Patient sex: M
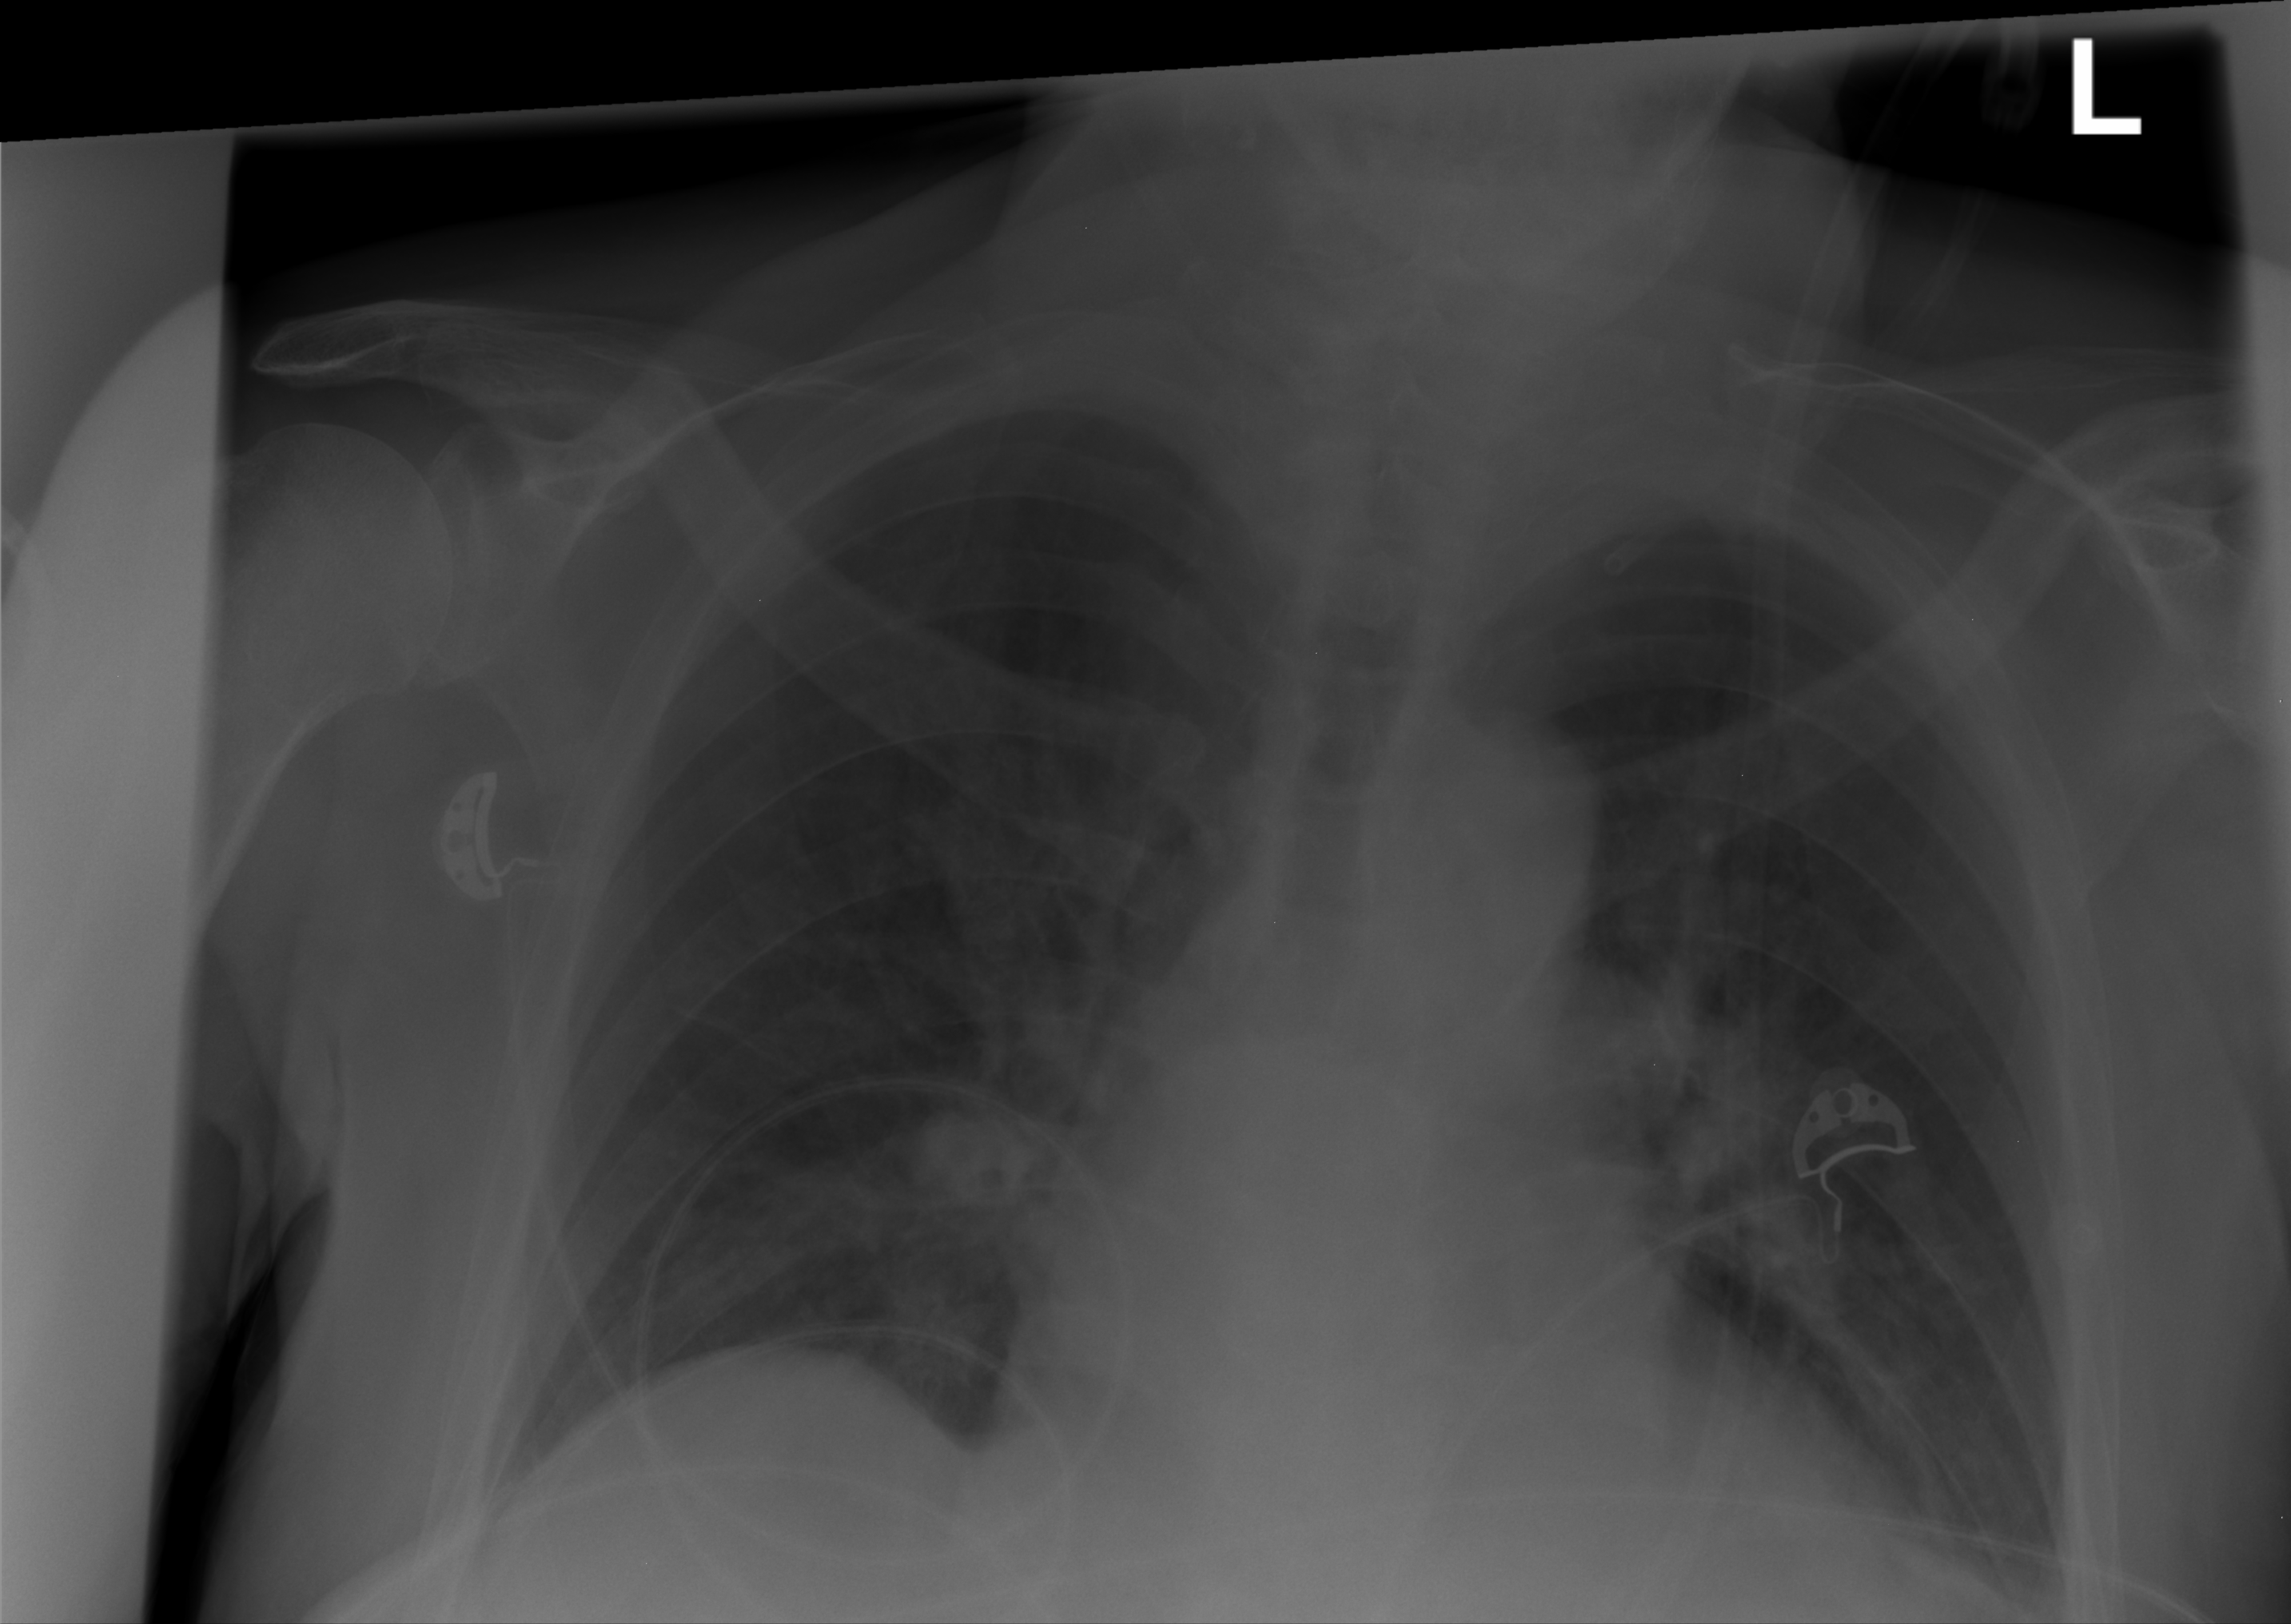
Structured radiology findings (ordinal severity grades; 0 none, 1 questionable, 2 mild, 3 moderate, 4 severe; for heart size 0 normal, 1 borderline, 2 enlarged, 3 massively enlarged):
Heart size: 1
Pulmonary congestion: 1
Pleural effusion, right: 0
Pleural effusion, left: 0
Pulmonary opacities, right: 1
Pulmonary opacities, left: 1
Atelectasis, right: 0
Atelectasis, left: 0